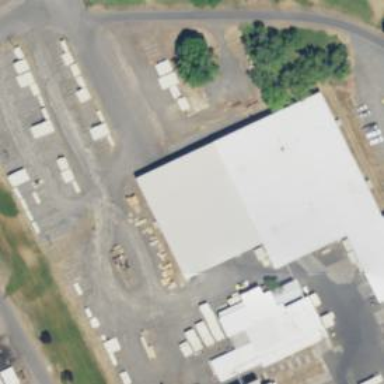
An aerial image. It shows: Sawmill craft.